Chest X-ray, PA view. Patient: 30 years old, sex F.
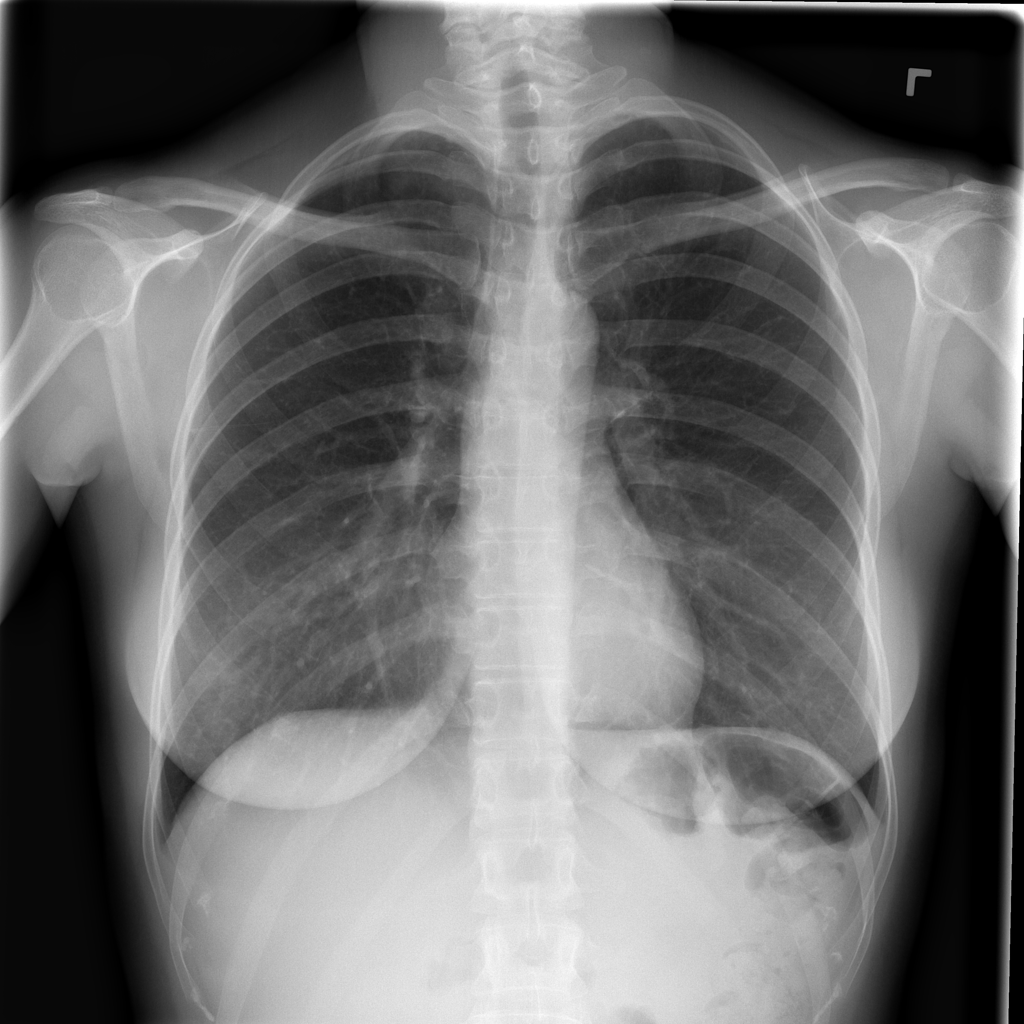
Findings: No Finding